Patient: sex M, age 36
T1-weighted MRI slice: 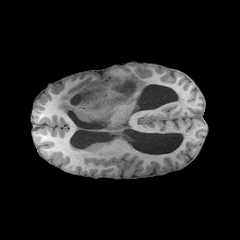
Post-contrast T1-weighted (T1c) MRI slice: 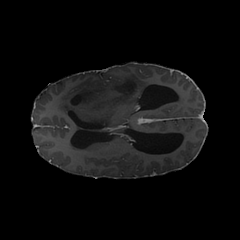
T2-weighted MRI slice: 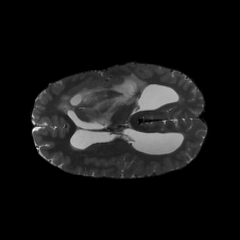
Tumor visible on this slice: yes
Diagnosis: Astrocytoma, IDH-mutant
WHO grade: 4